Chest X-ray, PA view. Patient: 35 years old, sex M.
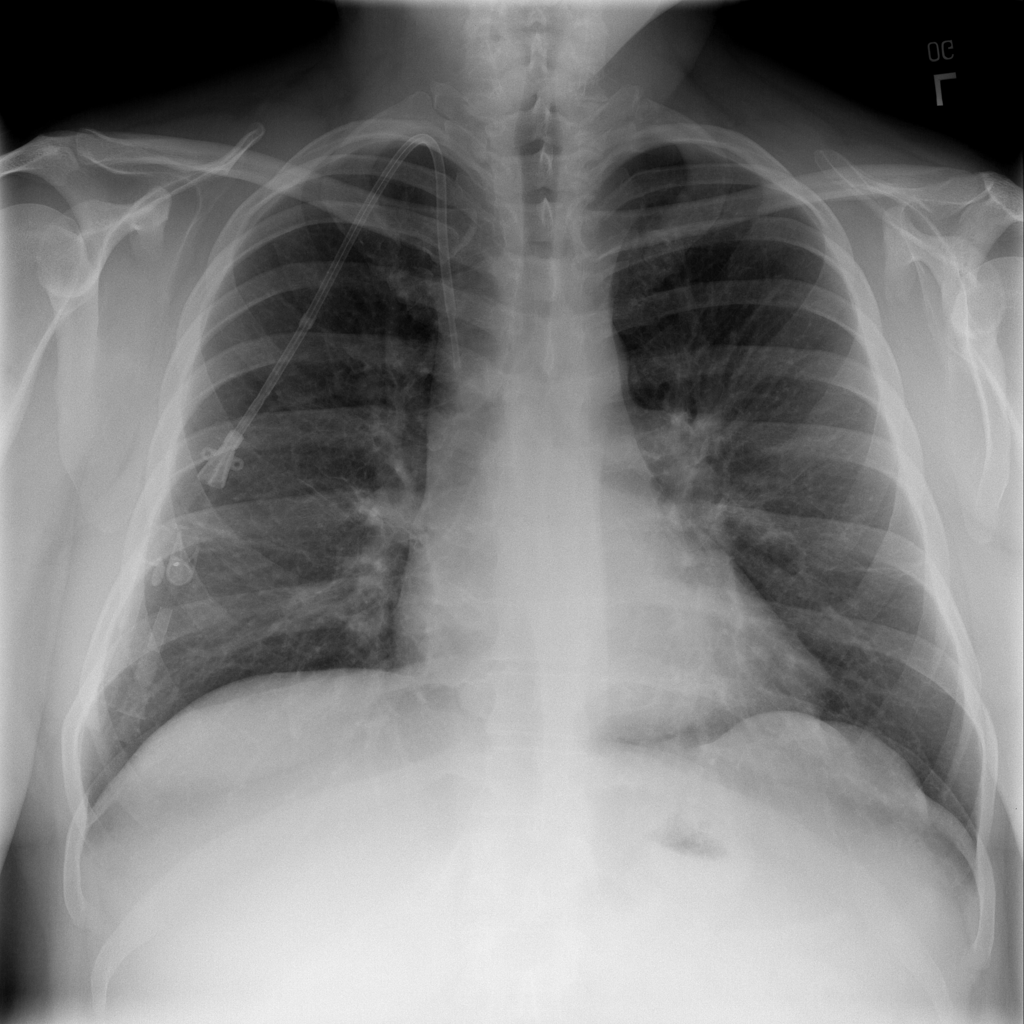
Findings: No Finding